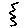
Label: zigzag